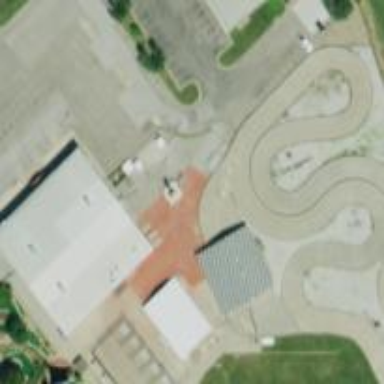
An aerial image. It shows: Karting raceway road for racing enthusiasts.